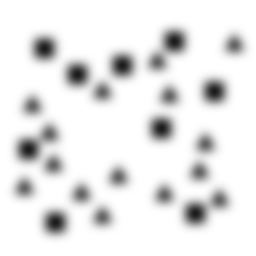
Squares: 9
Triangles: 15
Stars: 0
Total shapes: 24